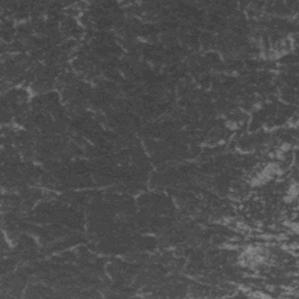
Label: frost